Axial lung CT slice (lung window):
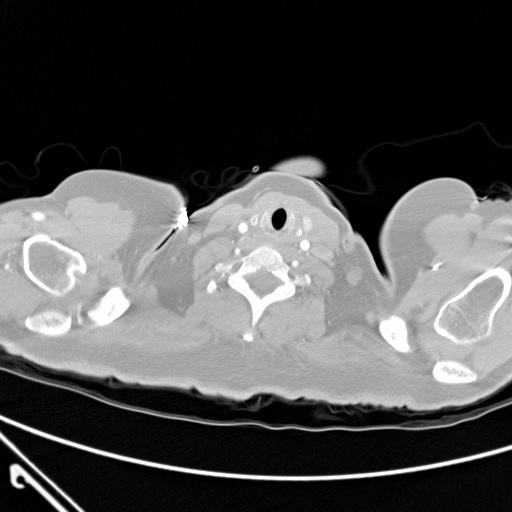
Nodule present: no